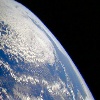
Label: cloud